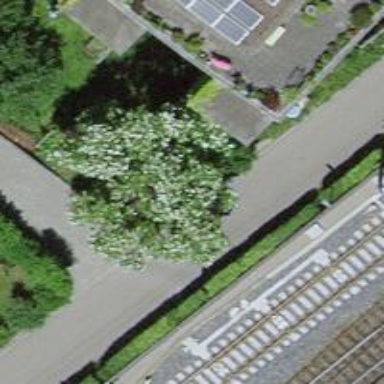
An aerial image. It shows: Deciduous tree with broadleaved leaves.